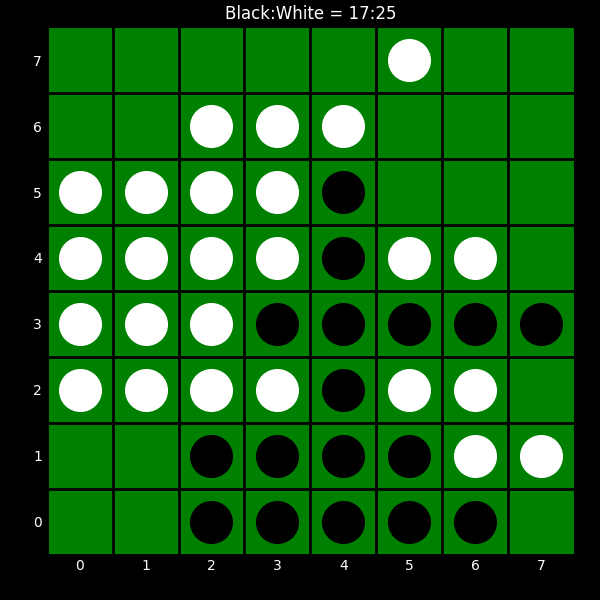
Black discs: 17
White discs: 25